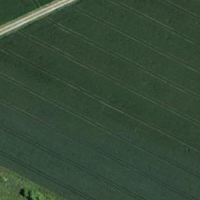
EUNIS habitat code: 52
Species observed at this site:
Primula veris